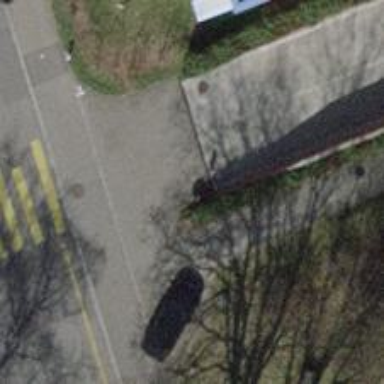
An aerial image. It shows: Bollard.